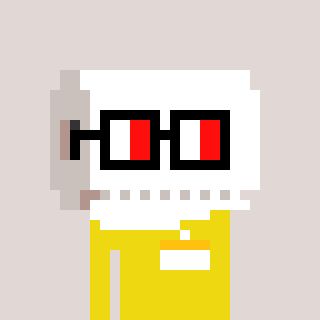
a pixel art character with square glasses with black frames and red eyes, a toiletpaper-full-shaped head and a yellow-colored body on a warm background